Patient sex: M
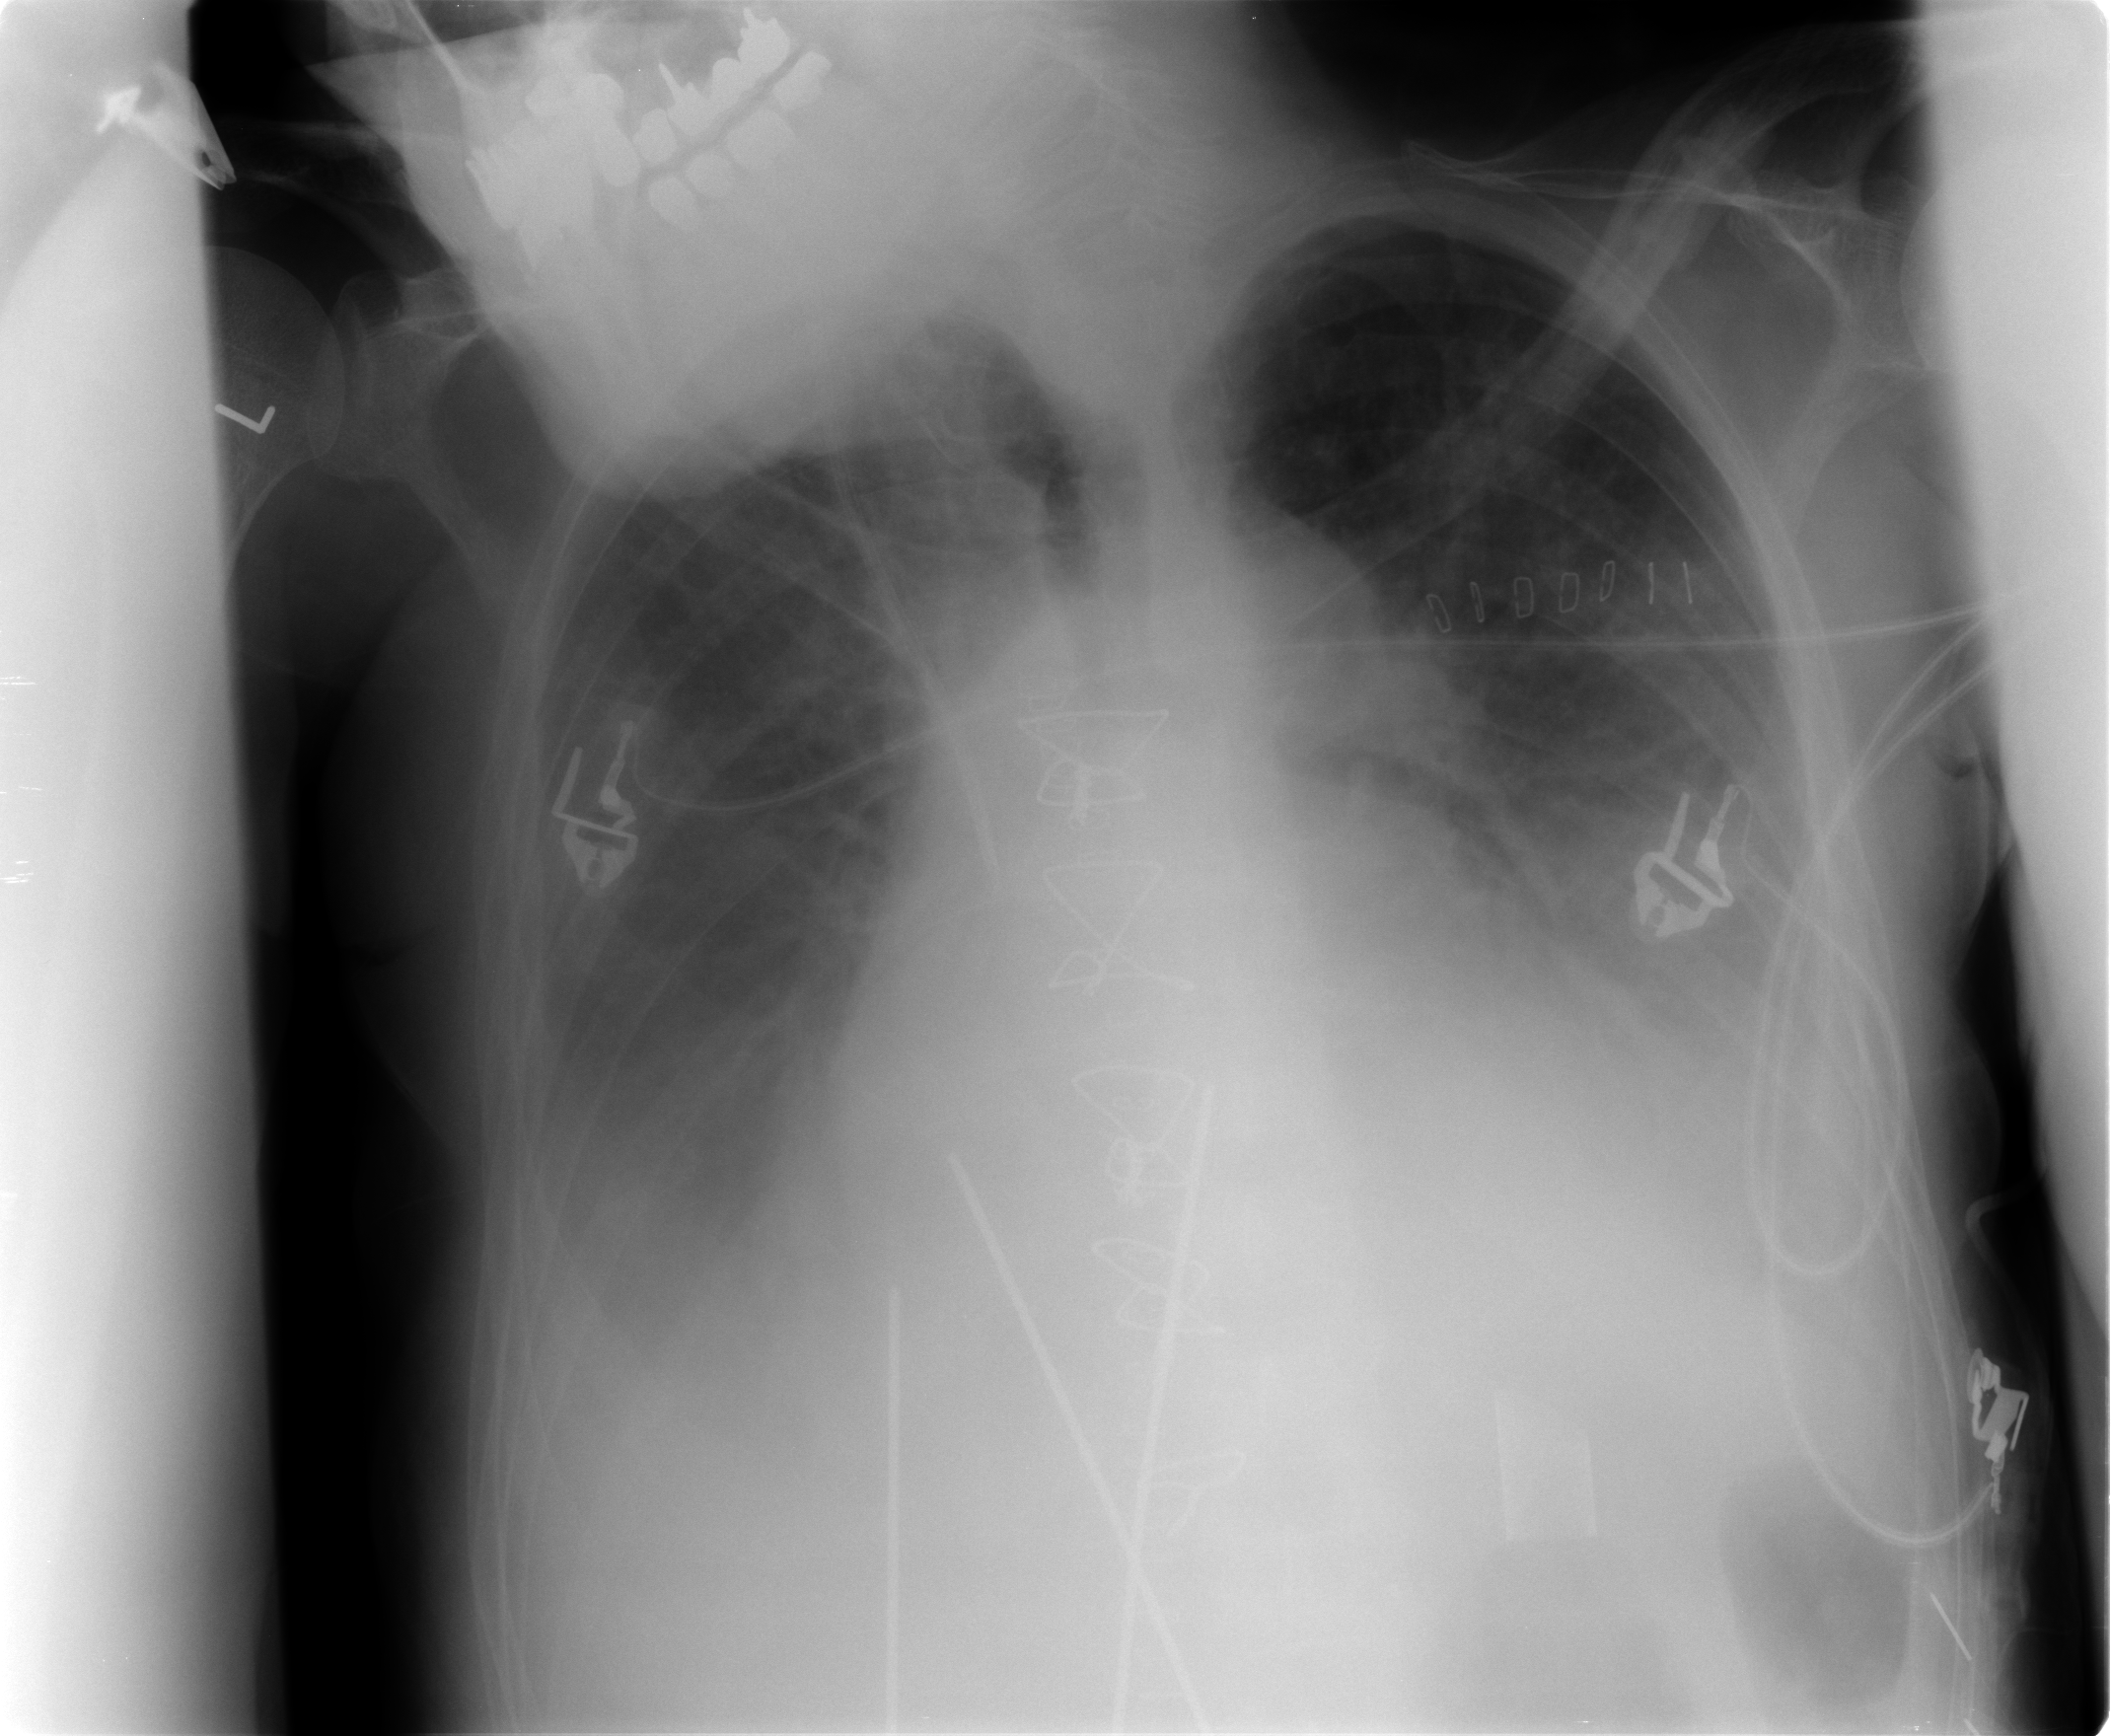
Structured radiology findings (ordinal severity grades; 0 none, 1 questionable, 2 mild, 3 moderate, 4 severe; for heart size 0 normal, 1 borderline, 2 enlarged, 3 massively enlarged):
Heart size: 2
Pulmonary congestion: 3
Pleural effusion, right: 3
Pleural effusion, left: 3
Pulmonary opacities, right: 0
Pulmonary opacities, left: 1
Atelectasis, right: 2
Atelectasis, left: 2